Question: Ive got a slider with 3 circles at the bottom, when picture is displayed, the correct circle background must be turned to green, correlating to the correct image. Ive got it working, but when user clicks on a new circle, to change image, the old background color remains in place and does not disappear, as you can see from the picture example.

In the above example, the page loaded with the middel image highlighted, when user clicked the right circle the image changed, and highlighted the right circle (as it should) BUT the middle buttons highlight color remained in place...What am I missing here? Code follows:
'''
$(document).ready(function(){
$("a").click(function(){
$("iLink").removeClass()
$(this).addClass("over")
}) ;
});
.over {
background:#008000;
}
<a href="#" id="l1" class="iLink1" onclick="imgSliderL1()"><img id="i1" src="images/dot.png"/></a>
<a href="#" id="l2" class="iLink2" onclick="imgSliderL2()"><img id="i2" src="images/dot.png" /></a>
<a href="#" id="l3" class="iLink3" onclick="imgSliderL3()"><img id="i3" src="images/dot.png" /></a>
'''
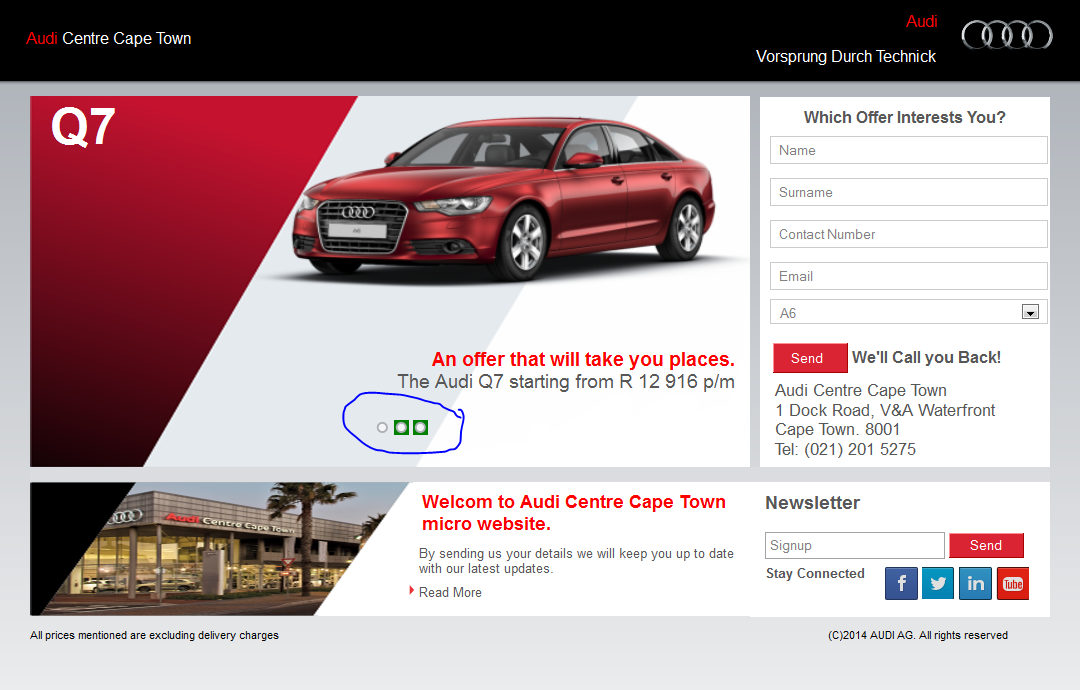
Answer: what is 'iLink'?
'''
$("iLink").removeClass()
'''
change to
'''
$('a').removeClass()
'''
why need different class?